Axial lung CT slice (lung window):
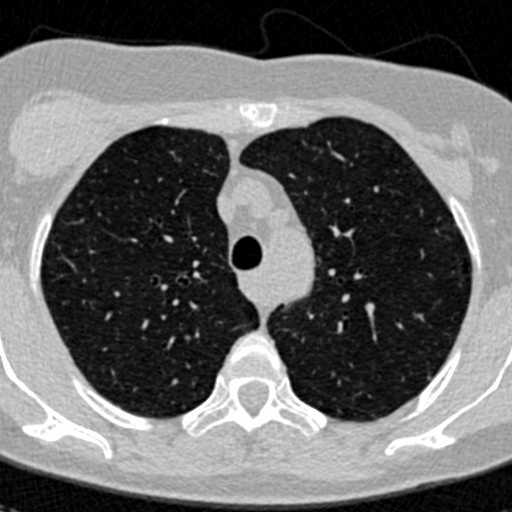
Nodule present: no